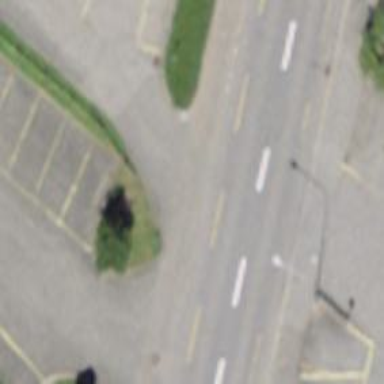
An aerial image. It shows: Tertiary road with asphalt surface. It includes cycle lane on both sides.